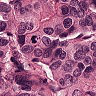
Metastatic tissue present: yes